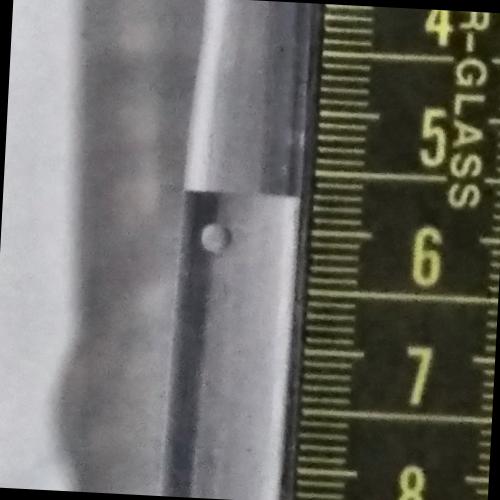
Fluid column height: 5.7 cm